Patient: sex F, age 59
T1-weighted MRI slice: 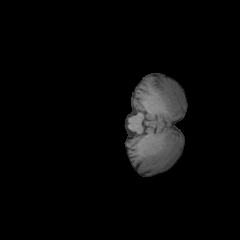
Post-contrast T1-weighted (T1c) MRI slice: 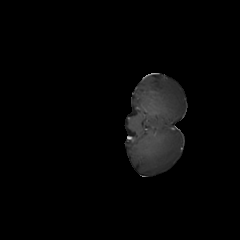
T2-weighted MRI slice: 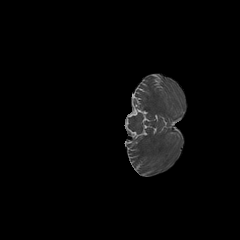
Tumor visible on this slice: no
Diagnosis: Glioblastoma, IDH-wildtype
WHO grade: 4